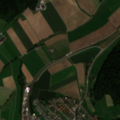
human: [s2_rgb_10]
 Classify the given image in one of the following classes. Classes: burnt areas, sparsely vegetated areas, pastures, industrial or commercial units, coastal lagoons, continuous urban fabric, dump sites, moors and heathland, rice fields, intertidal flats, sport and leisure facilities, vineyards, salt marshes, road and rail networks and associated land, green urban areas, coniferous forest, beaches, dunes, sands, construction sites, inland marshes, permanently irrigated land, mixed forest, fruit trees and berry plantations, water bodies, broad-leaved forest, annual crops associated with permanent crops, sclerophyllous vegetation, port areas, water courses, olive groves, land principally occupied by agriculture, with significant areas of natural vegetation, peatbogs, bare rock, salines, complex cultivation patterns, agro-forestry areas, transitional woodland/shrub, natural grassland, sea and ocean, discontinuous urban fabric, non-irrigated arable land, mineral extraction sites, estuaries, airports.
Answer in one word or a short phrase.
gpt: discontinuous urban fabric, non-irrigated arable land, complex cultivation patterns, broad-leaved forest, mixed forest